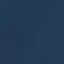
Land use / land cover: SeaLake